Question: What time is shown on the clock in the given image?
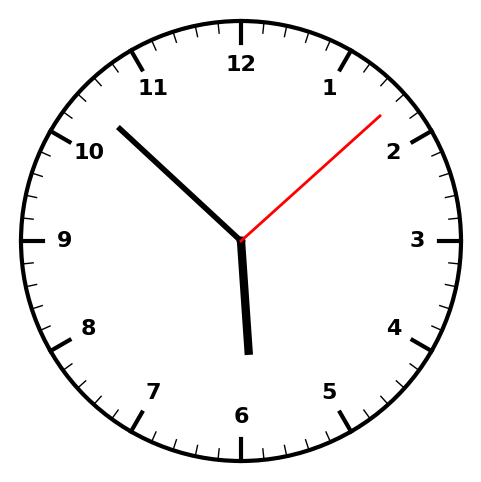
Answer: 05:52:08